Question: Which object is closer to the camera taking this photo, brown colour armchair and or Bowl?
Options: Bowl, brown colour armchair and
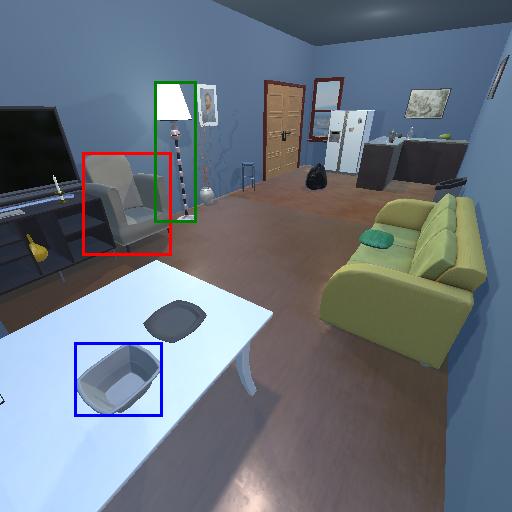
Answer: Bowl